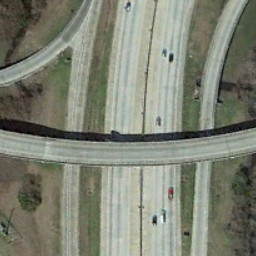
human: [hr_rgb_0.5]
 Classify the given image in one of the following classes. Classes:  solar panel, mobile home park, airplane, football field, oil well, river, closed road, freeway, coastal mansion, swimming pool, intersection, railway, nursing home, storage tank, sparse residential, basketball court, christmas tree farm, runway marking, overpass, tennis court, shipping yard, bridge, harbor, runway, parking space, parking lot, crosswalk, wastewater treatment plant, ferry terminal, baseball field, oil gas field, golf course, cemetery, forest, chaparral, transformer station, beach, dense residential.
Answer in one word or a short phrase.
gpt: overpass